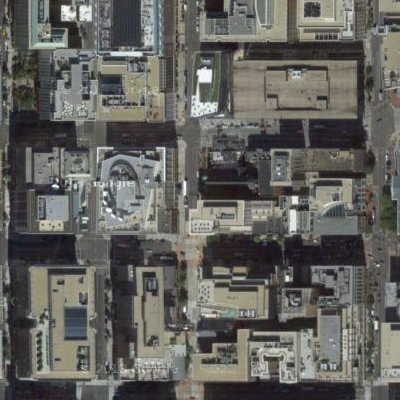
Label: Industry